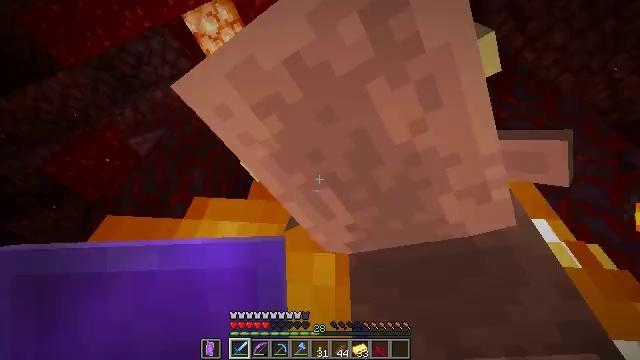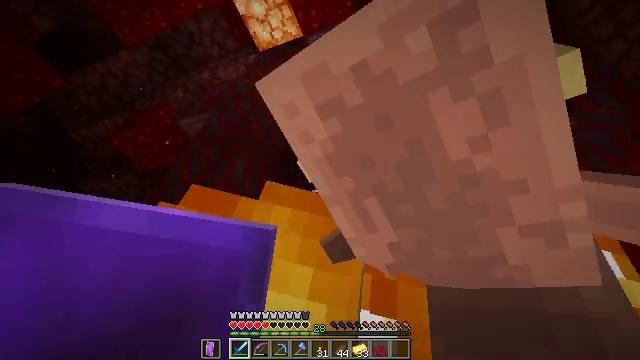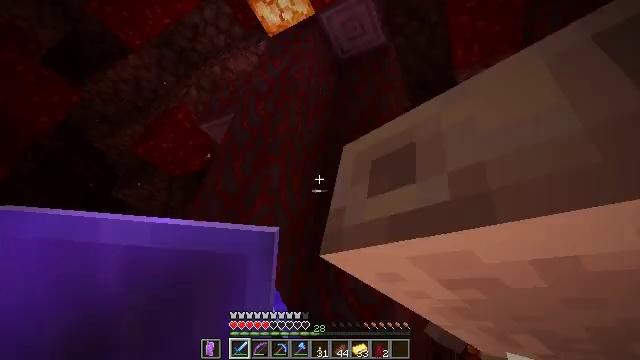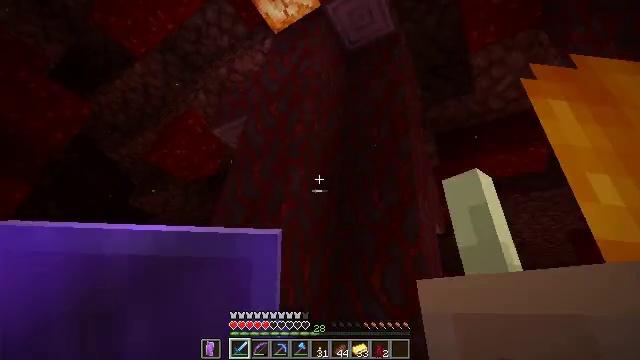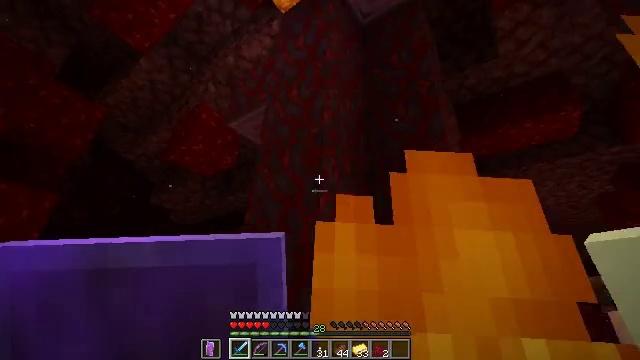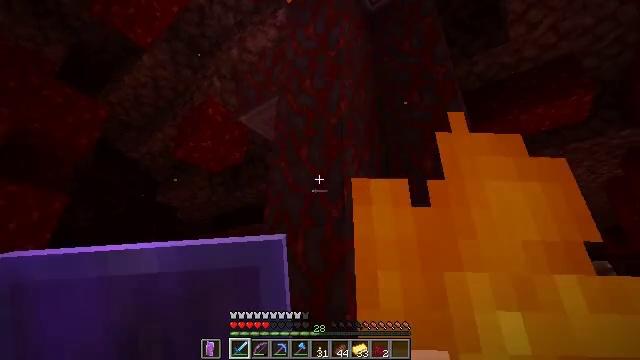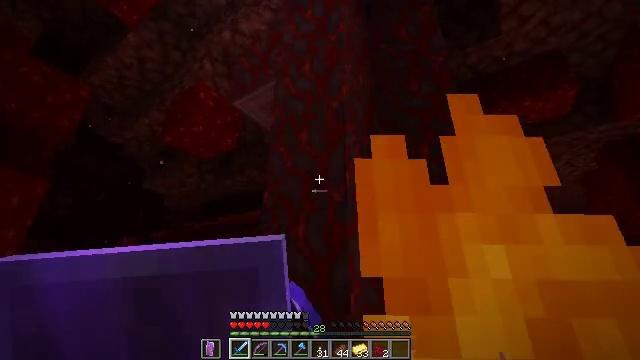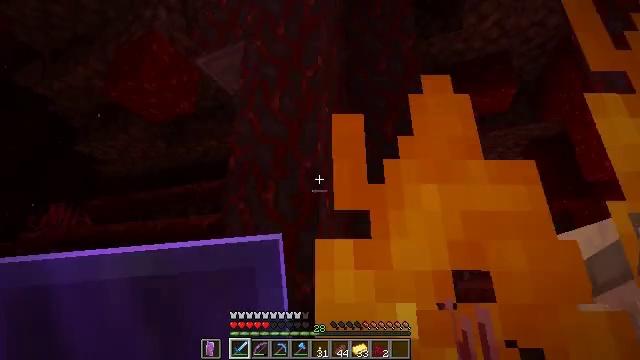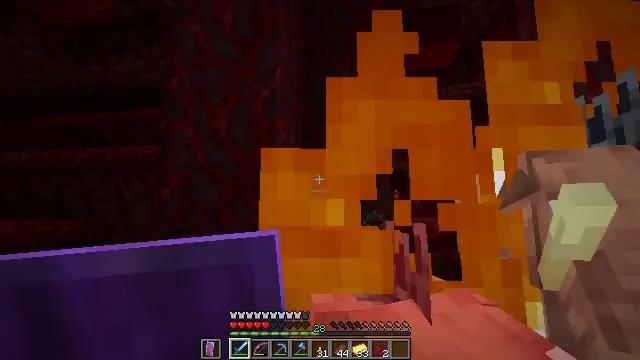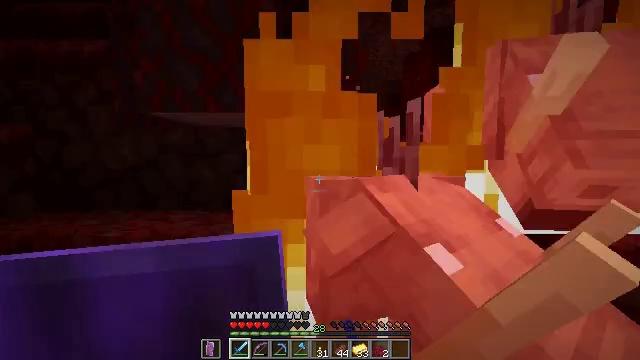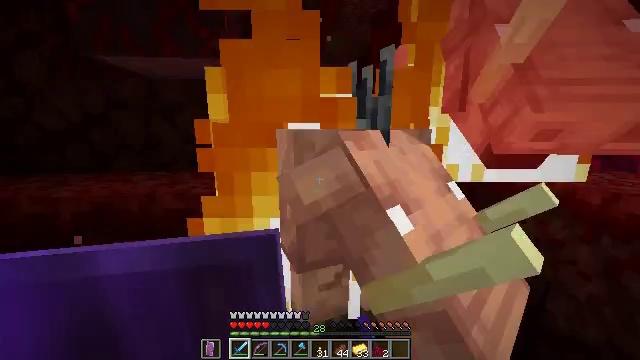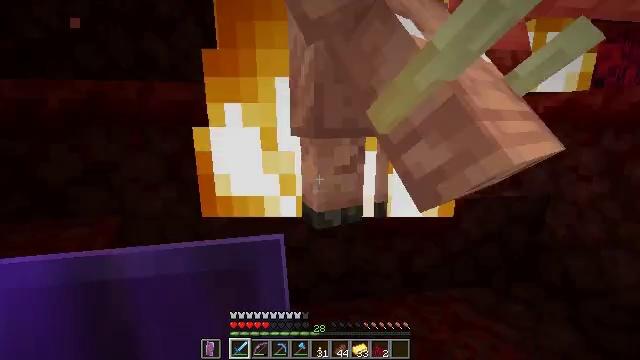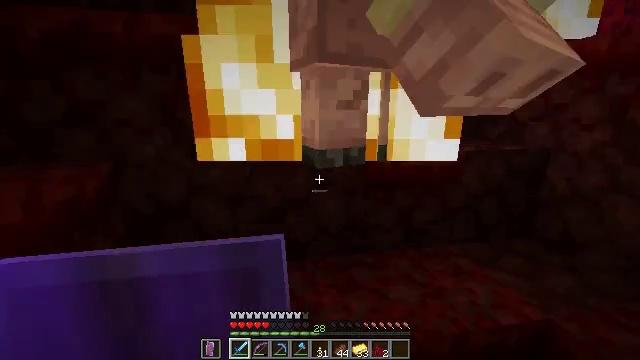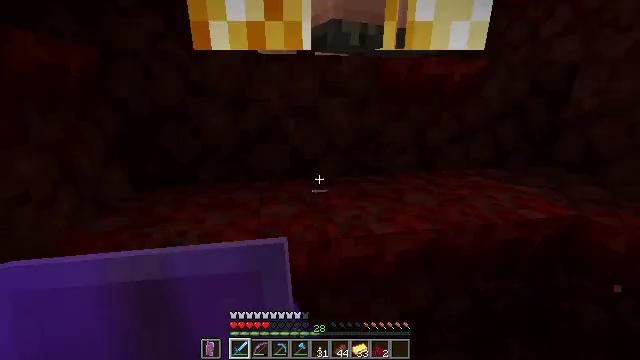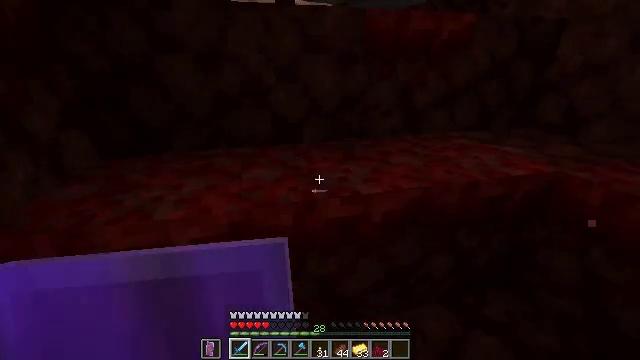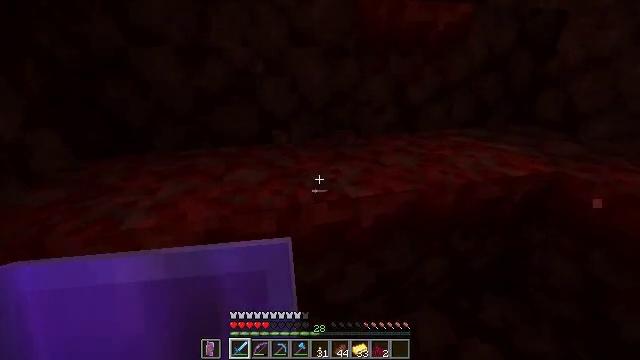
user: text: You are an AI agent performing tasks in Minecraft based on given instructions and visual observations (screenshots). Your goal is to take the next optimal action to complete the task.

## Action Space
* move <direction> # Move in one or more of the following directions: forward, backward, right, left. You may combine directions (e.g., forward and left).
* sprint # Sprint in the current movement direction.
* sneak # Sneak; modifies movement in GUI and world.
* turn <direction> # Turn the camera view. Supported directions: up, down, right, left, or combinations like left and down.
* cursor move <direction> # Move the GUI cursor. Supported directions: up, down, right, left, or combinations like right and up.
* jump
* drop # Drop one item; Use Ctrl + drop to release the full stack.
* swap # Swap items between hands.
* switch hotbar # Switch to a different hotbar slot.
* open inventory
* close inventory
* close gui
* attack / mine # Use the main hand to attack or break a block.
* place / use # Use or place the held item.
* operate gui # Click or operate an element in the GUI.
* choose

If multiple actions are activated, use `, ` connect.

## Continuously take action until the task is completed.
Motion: motion action
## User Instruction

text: Kill hostile creatures.
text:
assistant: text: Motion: turn left and down, attack / mine
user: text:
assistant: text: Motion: turn left and down, attack / mine
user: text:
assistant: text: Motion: turn left and down, attack / mine
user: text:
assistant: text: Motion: turn left and down
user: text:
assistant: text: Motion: turn down, attack / mine
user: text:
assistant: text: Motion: turn right and down, attack / mine
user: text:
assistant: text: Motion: turn right and down
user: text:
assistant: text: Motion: turn right and down
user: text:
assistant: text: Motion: turn right and down
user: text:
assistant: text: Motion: turn right and down
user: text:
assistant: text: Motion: move forward, turn right
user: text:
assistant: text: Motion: move forward and move right, turn right and down, attack / mine
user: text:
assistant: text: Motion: move forward and move right, turn down, attack / mine
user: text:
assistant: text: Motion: move forward and move right, turn right and down, attack / mine
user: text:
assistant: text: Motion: move forward and move right, turn down, attack / mine
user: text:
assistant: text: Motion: move forward and move right, turn right and up, attack / mine
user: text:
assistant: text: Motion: no_op